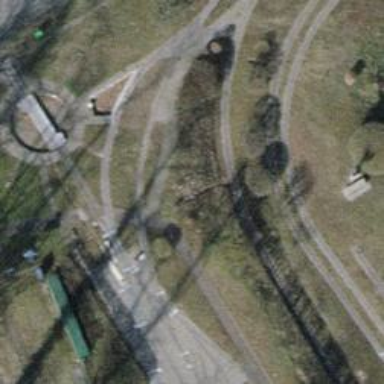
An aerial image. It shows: Miniature railway.